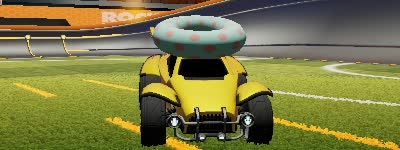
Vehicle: octane